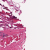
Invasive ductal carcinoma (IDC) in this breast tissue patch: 0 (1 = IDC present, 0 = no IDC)